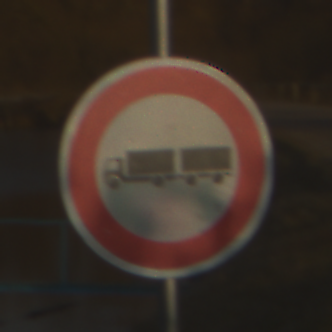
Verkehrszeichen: VerbotLastkraftwagenMitAnhaenger
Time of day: SunriseSunset
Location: Outdoor (RoadRail)
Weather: PartlyCloudy
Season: NotSpecified
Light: Natural